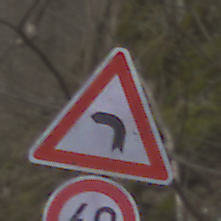
Verkehrszeichen: KurveLinks
Zusatzzeichen unten: Geschwindigkeit60
Umgebung: Outdoor, Nature
Tageszeit: MorningAfternoon
Wetter: PartlyCloudy
Licht: Natural
Jahreszeit: NotSpecified
Kontrast: LowContrast